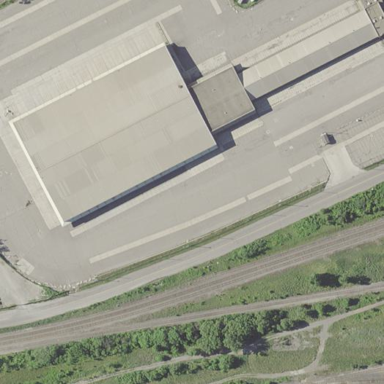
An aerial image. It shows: Industrial area with warehouse.